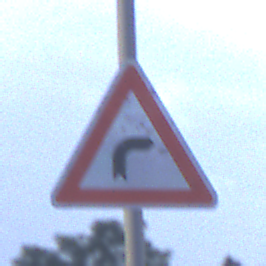
Verkehrszeichen: KurveRechts
Umgebung: Outdoor, Suburban
Tageszeit: SunriseSunset
Wetter: PartlyCloudy
Licht: Natural
Jahreszeit: NotSpecified
Kontrast: LowContrast